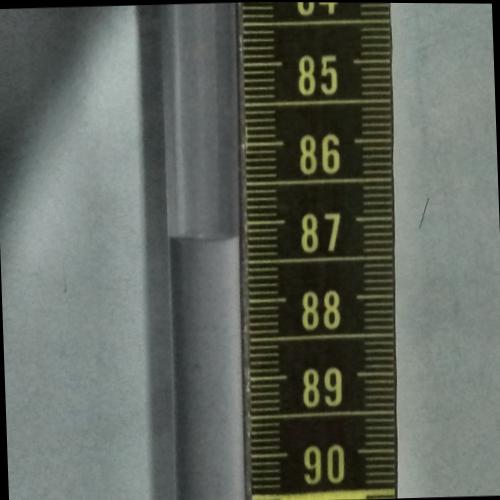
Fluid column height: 87.2 cm